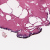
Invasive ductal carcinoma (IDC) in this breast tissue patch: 0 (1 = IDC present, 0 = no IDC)